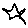
Label: star